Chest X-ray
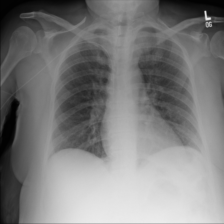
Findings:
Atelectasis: negative
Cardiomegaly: negative
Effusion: negative
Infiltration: negative
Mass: negative
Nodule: negative
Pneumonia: negative
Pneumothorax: negative
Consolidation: negative
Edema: negative
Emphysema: negative
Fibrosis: negative
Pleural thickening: negative
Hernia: negative